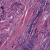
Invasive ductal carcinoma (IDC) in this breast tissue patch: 1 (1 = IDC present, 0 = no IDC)